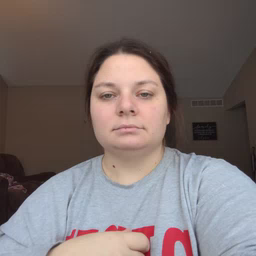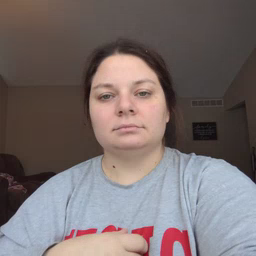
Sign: that